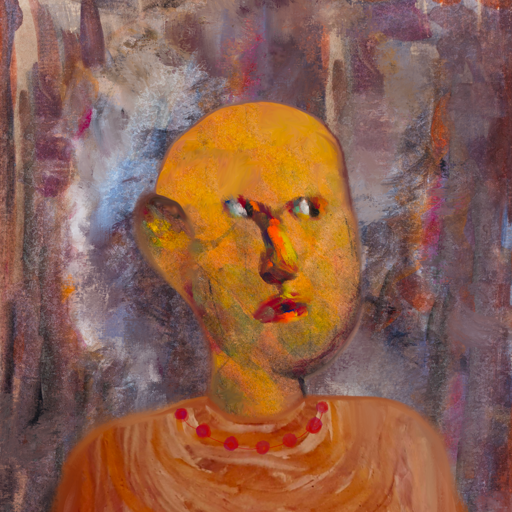
Background: Hypocrite, Head And Neck Side: Gypsy_Mother, Face Side: An_Impression, Bust: Pious_Lady, Hair Side: Blank, Head Accessory: Blank, Second Necklace: Blank, Necklace: Irani_3, Baby: Blank